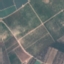
Land use / land cover: PermanentCrop